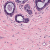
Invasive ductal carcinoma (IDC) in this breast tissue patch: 0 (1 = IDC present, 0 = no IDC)